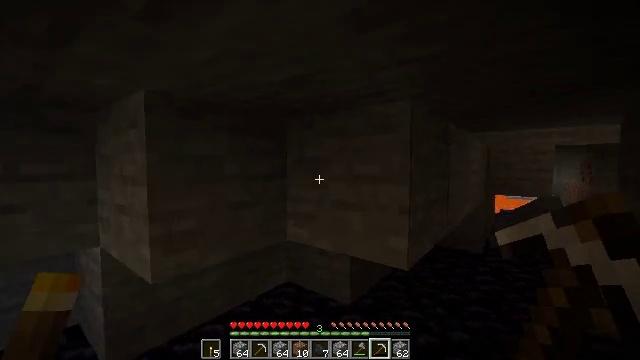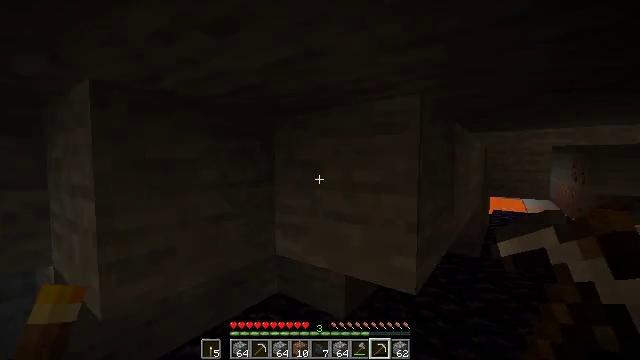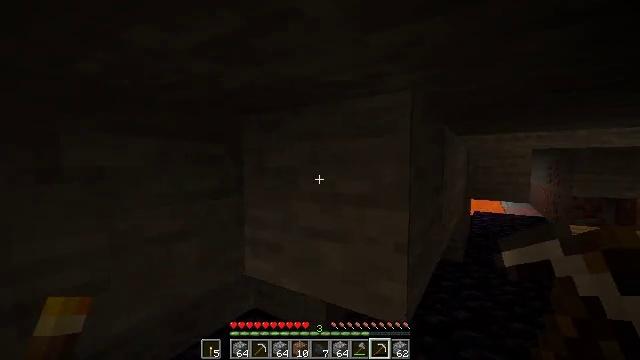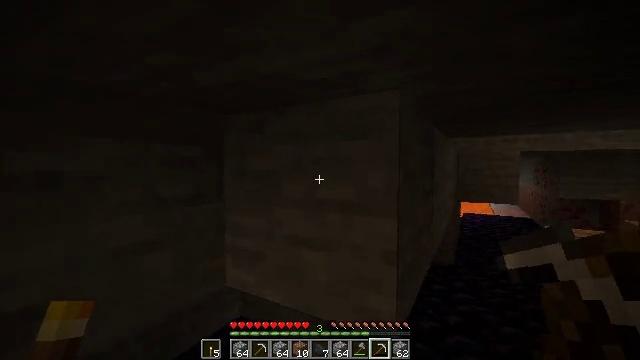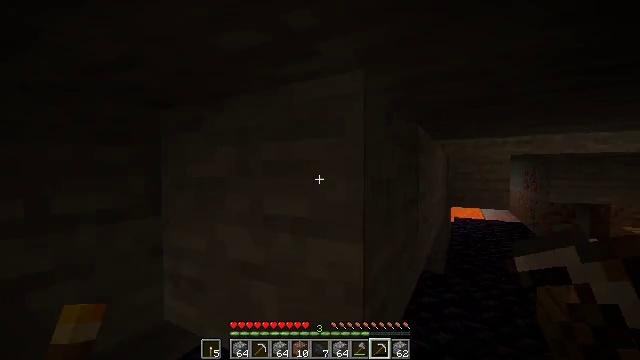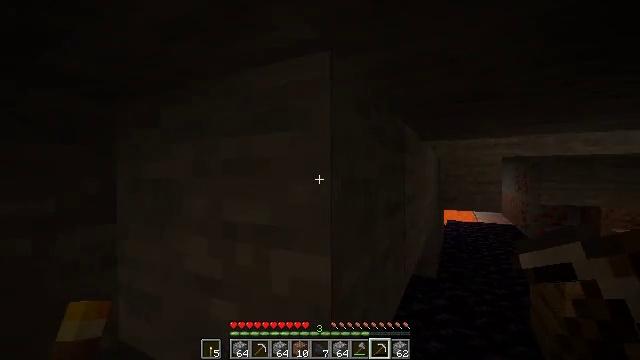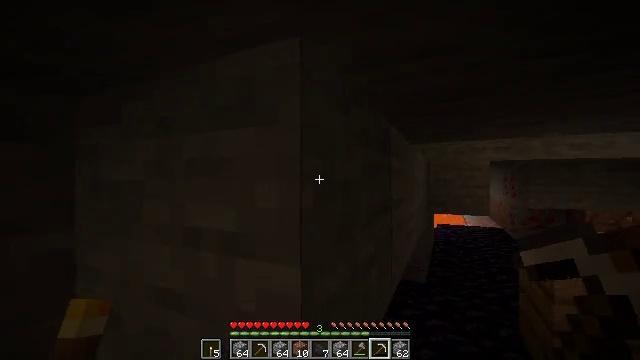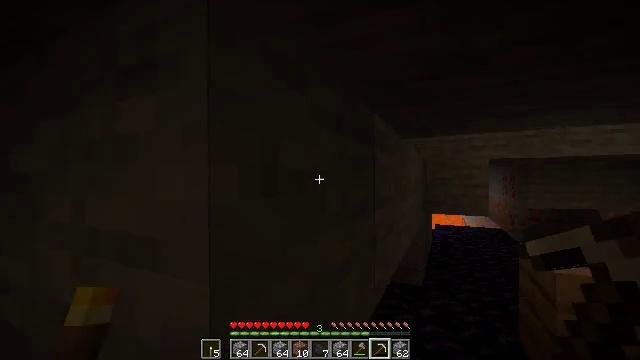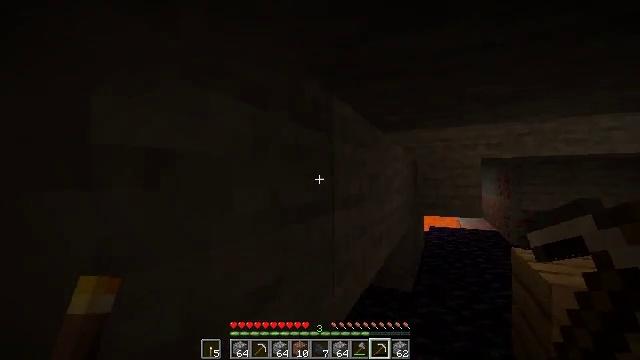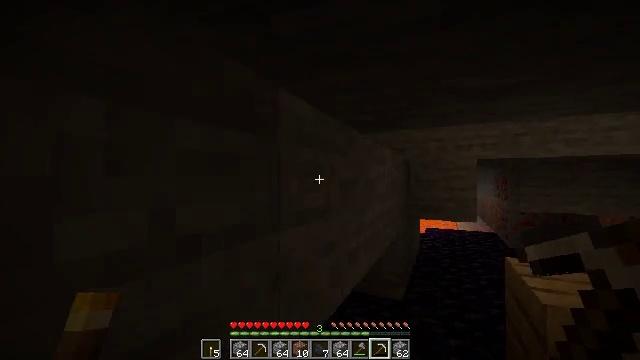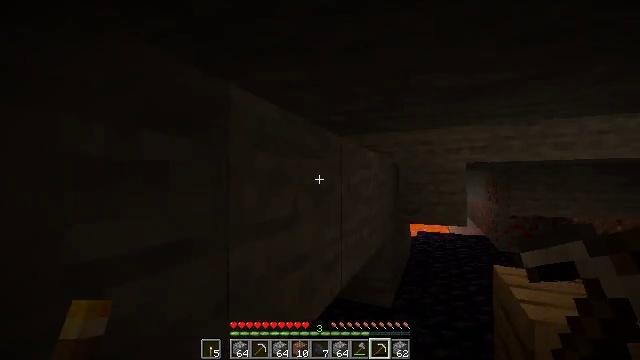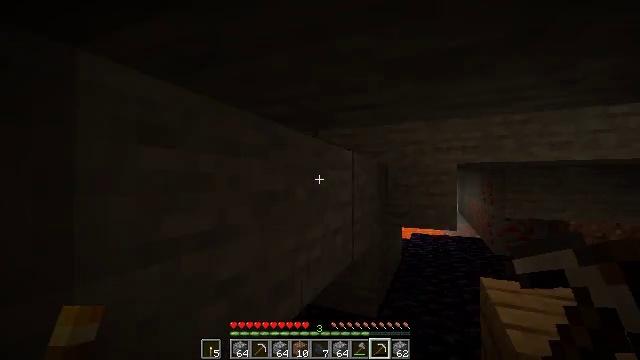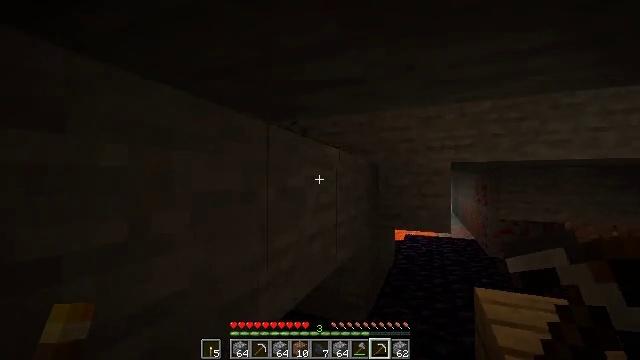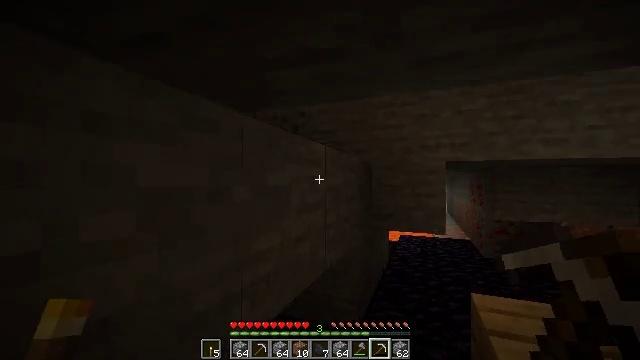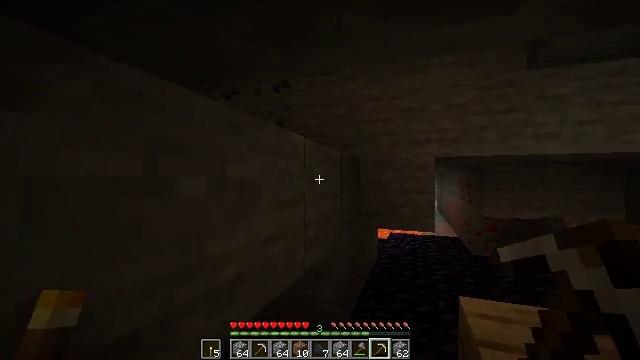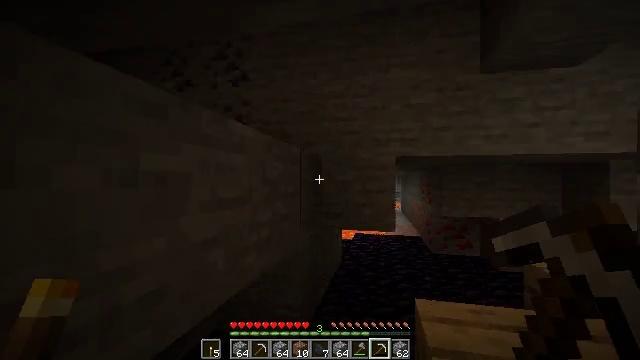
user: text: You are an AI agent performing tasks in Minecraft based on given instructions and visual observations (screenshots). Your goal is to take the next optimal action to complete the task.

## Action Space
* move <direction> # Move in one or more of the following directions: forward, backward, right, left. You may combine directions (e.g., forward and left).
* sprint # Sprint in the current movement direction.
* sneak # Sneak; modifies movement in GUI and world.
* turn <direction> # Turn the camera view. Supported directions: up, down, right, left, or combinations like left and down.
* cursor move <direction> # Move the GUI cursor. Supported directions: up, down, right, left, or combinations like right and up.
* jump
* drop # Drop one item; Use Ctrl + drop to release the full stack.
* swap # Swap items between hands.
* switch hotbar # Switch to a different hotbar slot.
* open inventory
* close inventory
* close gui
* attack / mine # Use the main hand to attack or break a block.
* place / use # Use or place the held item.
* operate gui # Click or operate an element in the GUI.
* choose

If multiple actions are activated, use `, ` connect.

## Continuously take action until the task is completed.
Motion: motion action
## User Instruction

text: Clear the fire from the area.
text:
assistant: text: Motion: move forward, turn right
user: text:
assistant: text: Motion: move forward and move right, turn right
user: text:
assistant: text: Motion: move forward and move right, turn right
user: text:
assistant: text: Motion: move forward and move right, turn right
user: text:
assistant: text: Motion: move forward and move right, turn right
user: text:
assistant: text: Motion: move forward and move right, turn right
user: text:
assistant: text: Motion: move forward and move right
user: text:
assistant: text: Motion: move forward and move right
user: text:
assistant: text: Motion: move forward and move right
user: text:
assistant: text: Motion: move forward and move right, turn right
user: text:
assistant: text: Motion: move forward and move right
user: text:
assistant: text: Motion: move forward and move right
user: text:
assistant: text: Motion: move forward and move right
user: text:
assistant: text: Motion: move forward and move right, turn right
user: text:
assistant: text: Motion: move forward and move right, turn right
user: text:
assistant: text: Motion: move forward, turn right
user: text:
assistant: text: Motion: move forward, turn right
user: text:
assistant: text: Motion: move forward, turn right and up
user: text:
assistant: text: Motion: move forward, turn right and up
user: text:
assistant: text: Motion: move forward, turn right
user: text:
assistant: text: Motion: move forward, turn right
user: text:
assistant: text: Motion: move forward and move left
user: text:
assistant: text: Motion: move forward and move left
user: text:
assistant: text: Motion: move forward and move left
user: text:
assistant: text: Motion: move forward and move left
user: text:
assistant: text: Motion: move left, turn left
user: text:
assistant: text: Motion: move left, turn left
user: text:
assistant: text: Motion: move left, turn left
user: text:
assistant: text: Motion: move left, turn left
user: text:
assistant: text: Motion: move left, turn left and down